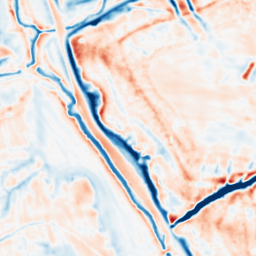
Category: multiscale
Decomposition family: dog_multiscale
Decomposition parameters: sigma_ratio: 1.4
n_scales: 5
base_sigma: 1
Upsampling method: sinc_hamming
Upsampling parameters: scale: 4
kernel_size: 8
Upsampling scale: 4